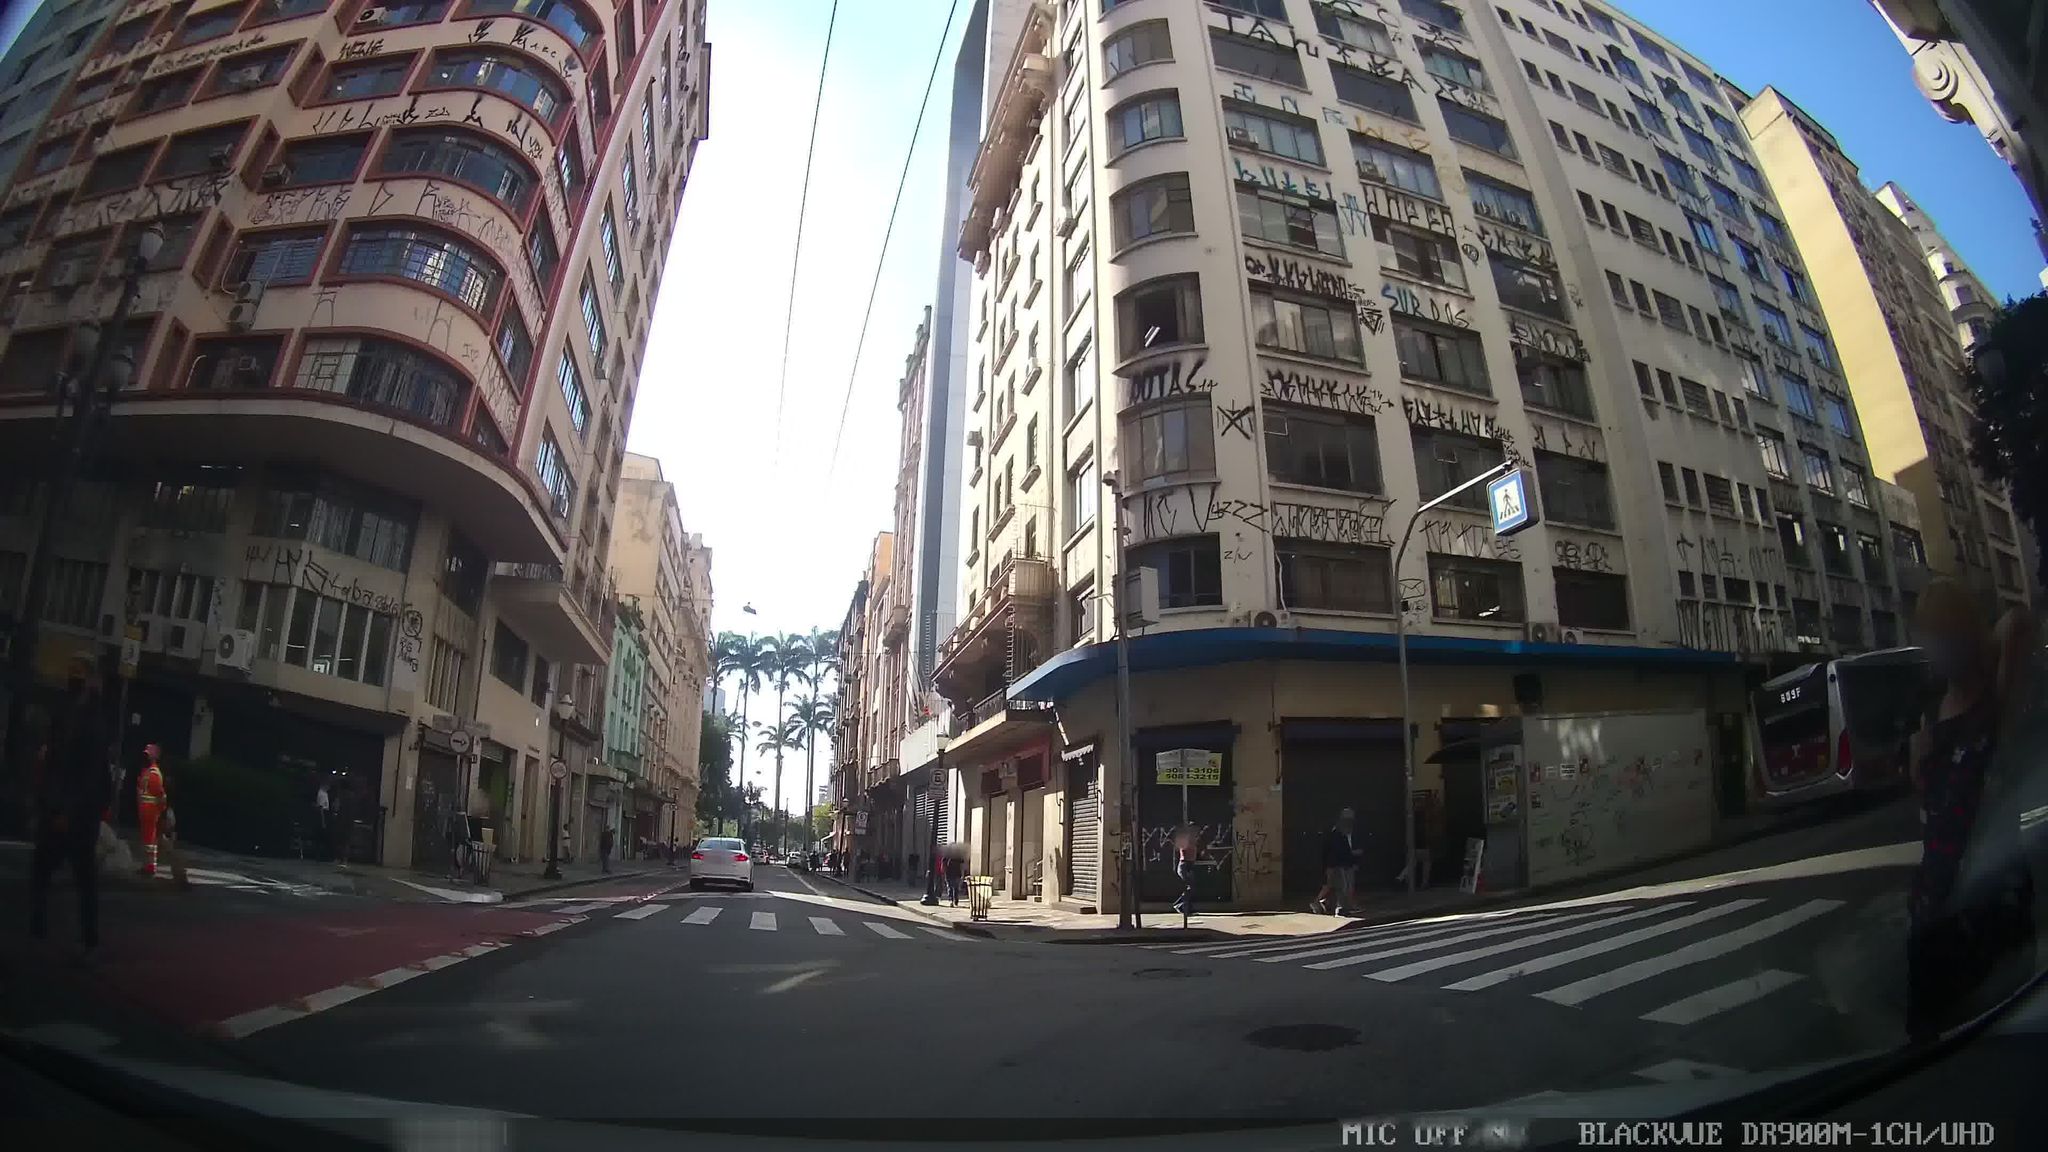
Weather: clear
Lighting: day
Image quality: good
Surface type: driving surface
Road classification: secondary
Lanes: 2, 1
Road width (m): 14.0
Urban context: urban centre
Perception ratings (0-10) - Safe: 2.9, Lively: 8.26, Beautiful: 4.32, Boring: 2.81, Depressing: 4.9, Wealthy: 3.5